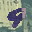
Label: 9